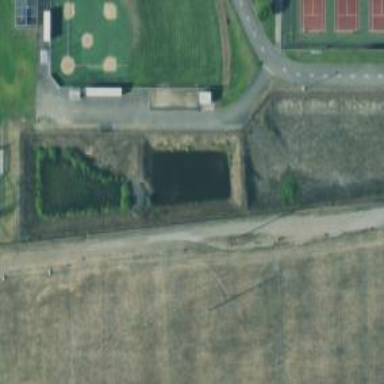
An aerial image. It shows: Bioswale surrounded by fence in marshy wetland area.